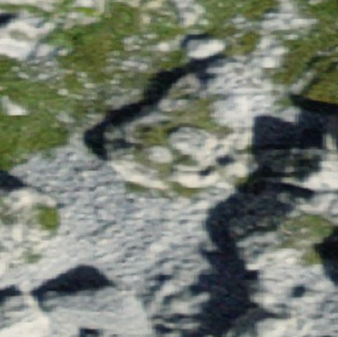
Label: bouldering_area